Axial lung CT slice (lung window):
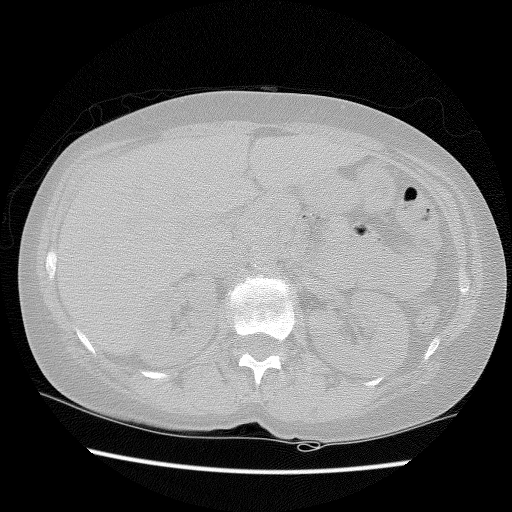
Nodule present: no